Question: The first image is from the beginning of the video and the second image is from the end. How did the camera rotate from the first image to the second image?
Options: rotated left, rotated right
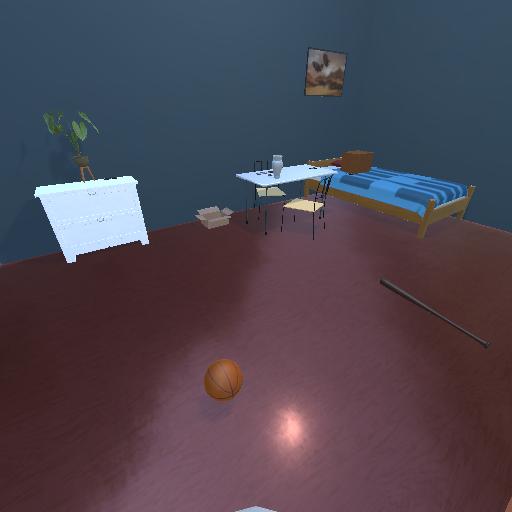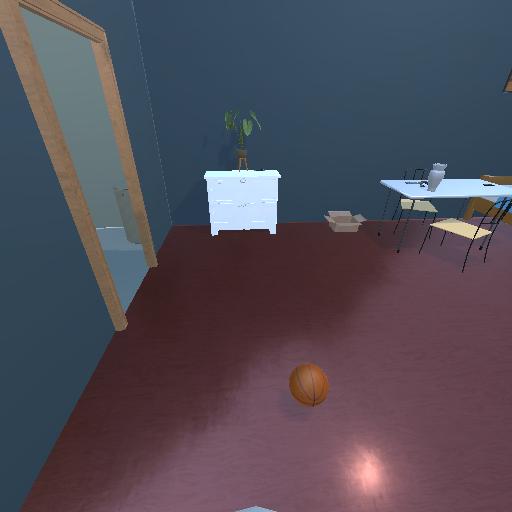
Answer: rotated left